Field crop: maize
Growth stage: 2
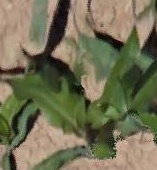
Species: maize